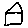
Label: house